Question: I want to copy charts from my spreadsheet to a document using Google apps script.
Inserting the charts works, but there is an issue with a) permissions and b) formatting.
Charts can be inserted as follows:
'''
var b = d.getBody();
var charts = SpreadsheetApp.getActiveSpreadsheet().getSheetByName("charts").getCharts();
for (var i in charts) {
b.appendImage(charts[i]);
Logger.log(charts[i].getBlob().getName()); // correct: "chart.png"
}
'''
- - 'Data column(s) for axis #1 cannot be of type string'
Top row is manually copied, bottom row is the result of the script.

The second -related?- issue: the spreadsheet needs to be shared ("anyone with the link can view"), otherwise it shows the image (correct name, width, height, etc.) as an error message: 'User not signed-in. Sign in'.
Any suggestions how to insert the chart with the correct formatting and without having to share the spreadsheet?
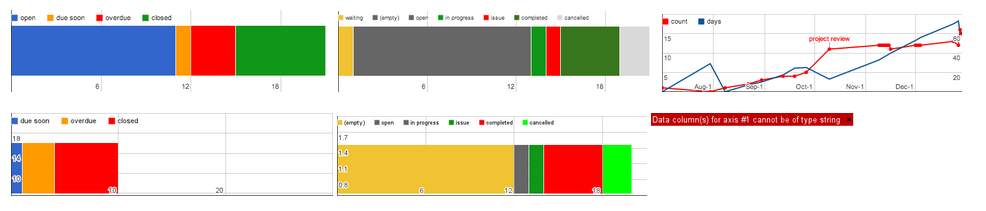
Answer: Stefan pointed me in the right direction (thanks!).
It appears the rendering is done quite differently when pasting/saving images.
Different axis settings, colors, theme, etc.
I ended up manually creating the chart. E.g. for the first bar chart, the following results in a chart that appears the same in the spreadsheet and in the document:
'''
var chart = dest.newChart();
chart
.setChartType(Charts.ChartType.BAR)
.addRange(myrange)
.setPosition(2,8,0,0)
.setOption("theme","maximized")
.setOption("colors",["#3366CC","#FF9900","#DC3912","#109618"])
.setOption('isStacked', true)
.setOption('width', 500)
.setOption('height', 130)
.setOption('hAxis.viewWindow.max', countActions)
.setOption('vAxis.gridlines.count', 0)
.setOption('legend', {position: 'in', textStyle: {fontSize: 12}})
var chart = chart.build();
dest.insertChart(chart);
'''
I also had to change the data range, as it appears the following chart settings can not be set manually.
- -
To solve that I have manually transposed the range in the spreadsheet ('=TRANSPOSE(original_range)') and let 'myrange' point to that new range, and I have added an empty column so that one is used as an empty header.
I have not looked at the line chart yet, it could be the Chart API can not create a timeline in the same way as the Spreadsheet does.